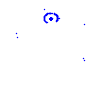
Particle: pion